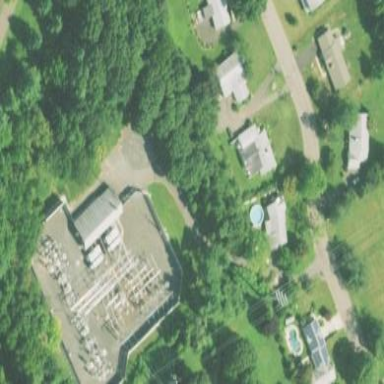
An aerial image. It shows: Outdoor distribution level power substation.